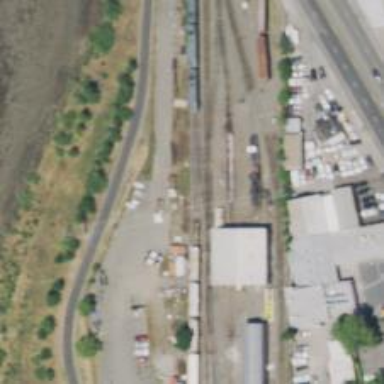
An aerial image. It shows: Railway yard.